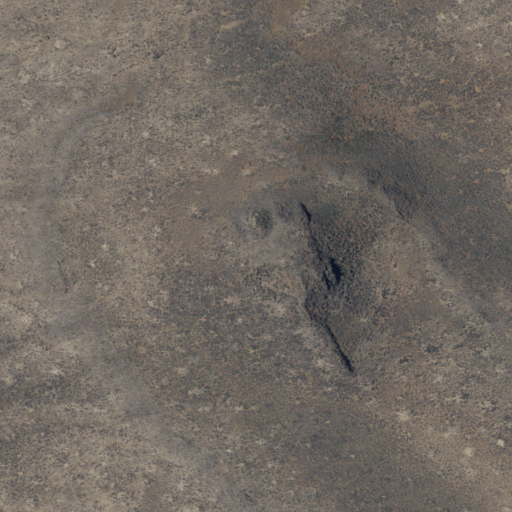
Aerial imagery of mountain in Idaho named Tin Cup Butte containing only shrub